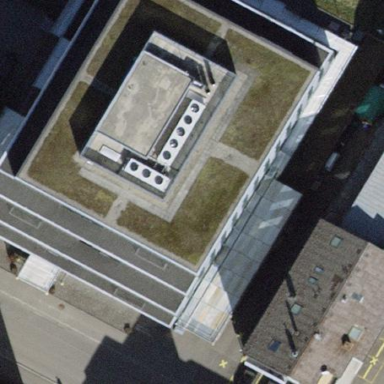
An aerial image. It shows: Office building with flat roof.